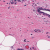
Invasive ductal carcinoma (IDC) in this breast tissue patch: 0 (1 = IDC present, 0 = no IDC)